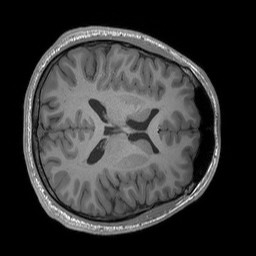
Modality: T1w
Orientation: axial